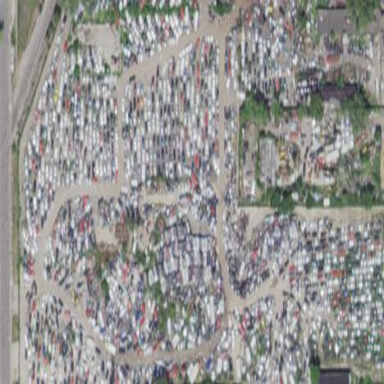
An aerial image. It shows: Industrial area designated as scrap yard.